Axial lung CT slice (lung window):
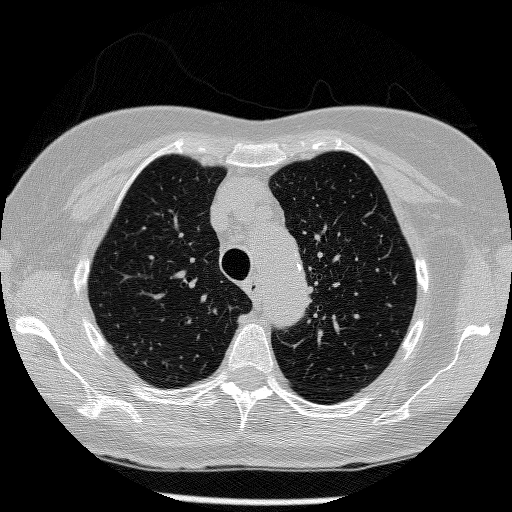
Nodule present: no